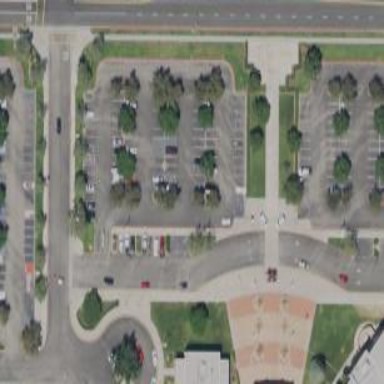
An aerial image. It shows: Parking area.